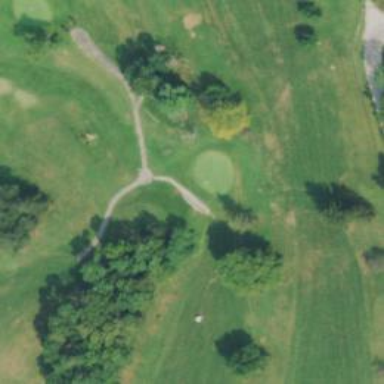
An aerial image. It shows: View of golf hole.